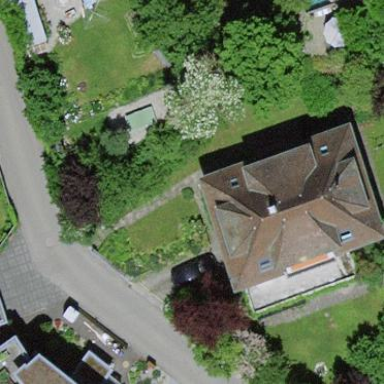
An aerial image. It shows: Residential building.